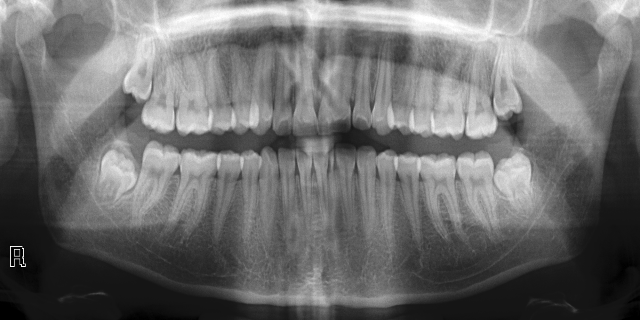
adult